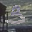
Label: 3